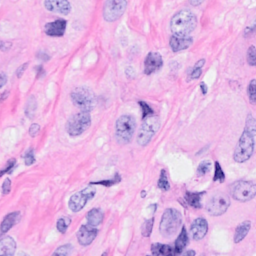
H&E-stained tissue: Breast